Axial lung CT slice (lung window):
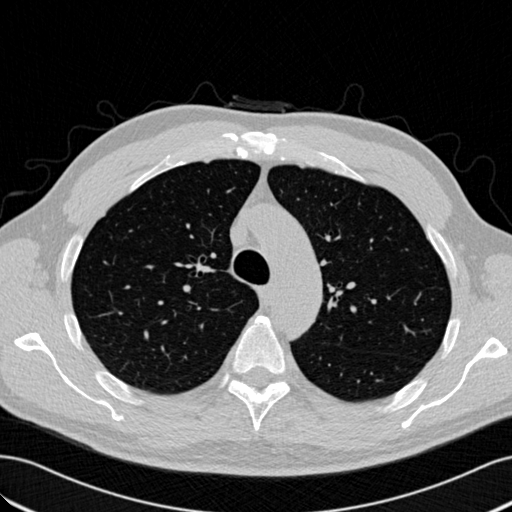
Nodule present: no